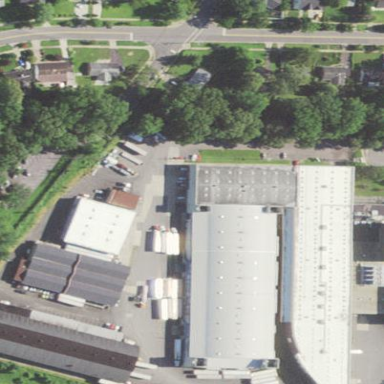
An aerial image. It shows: Industrial area featuring warehouse.